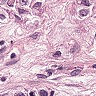
Metastatic tissue present: yes